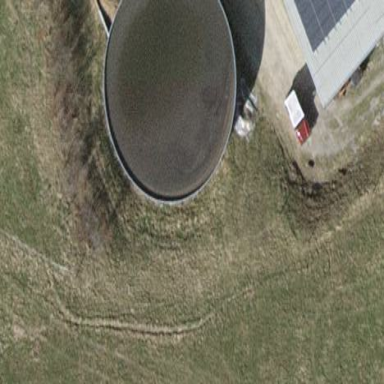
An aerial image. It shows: Silo building.